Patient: sex F, age 63
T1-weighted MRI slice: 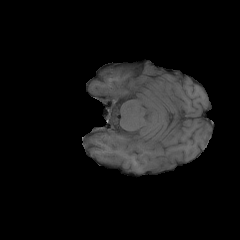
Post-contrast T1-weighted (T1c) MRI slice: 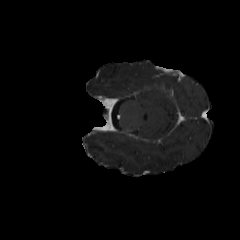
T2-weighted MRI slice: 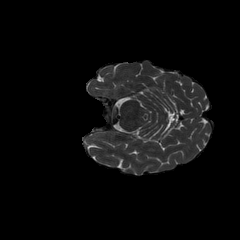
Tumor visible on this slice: no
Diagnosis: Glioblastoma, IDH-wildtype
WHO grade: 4